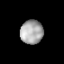
Tissue: lung
Cell type: Epithelial cells
Senescence score: 0.2422
Nuclear area (px): 537
Mean DAPI intensity: 165.048